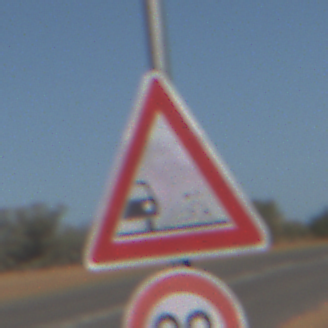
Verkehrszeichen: SplittSchotter
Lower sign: Geschwindigkeit90
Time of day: MorningAfternoon
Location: Outdoor (Nature)
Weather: Clear
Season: NotSpecified
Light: Natural